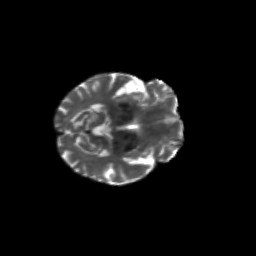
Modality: T2w
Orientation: axial
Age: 71
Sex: female
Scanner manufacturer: siemens
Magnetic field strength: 3 T
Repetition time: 4.71 s
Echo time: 0.0906 s